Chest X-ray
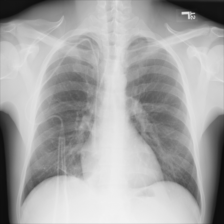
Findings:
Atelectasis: negative
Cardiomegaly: negative
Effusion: negative
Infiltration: negative
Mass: negative
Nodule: negative
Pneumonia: negative
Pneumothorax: negative
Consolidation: negative
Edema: negative
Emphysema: negative
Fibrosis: negative
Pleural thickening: negative
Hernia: negative